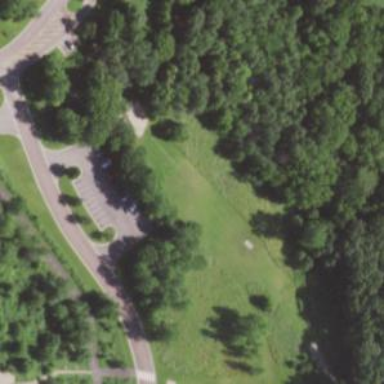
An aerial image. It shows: The beginning point of disc golf course.